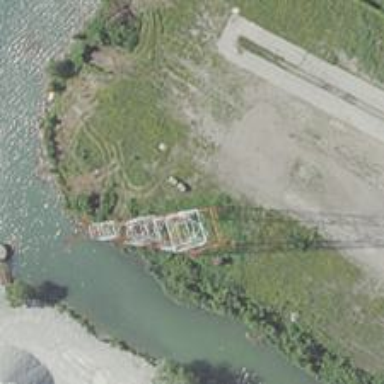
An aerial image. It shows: Crossing tower.